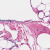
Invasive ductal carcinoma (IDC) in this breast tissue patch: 0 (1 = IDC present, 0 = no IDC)